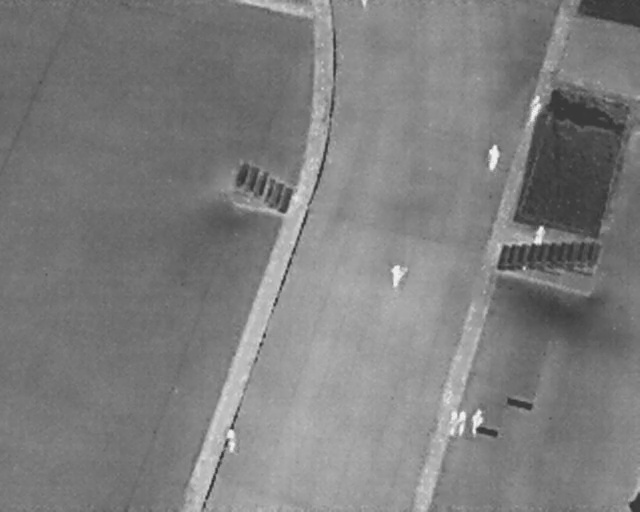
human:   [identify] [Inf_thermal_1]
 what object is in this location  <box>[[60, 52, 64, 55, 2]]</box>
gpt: <ref>1 large person at the center</ref>

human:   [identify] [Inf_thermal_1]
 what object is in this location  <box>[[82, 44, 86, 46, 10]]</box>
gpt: <ref>1 medium person at the right</ref>

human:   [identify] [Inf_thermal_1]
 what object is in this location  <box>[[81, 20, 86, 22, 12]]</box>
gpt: <ref>1 large person at the top right</ref>

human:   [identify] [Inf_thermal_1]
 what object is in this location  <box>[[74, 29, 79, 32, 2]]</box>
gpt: <ref>1 large person at the right</ref>

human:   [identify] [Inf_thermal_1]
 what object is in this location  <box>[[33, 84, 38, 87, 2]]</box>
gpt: <ref>1 large person at the bottom</ref>